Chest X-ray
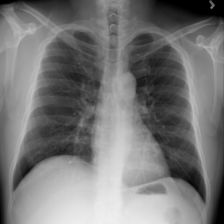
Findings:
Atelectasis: negative
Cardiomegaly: negative
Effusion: negative
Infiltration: negative
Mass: negative
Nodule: negative
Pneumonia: negative
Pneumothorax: negative
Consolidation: negative
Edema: negative
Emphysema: negative
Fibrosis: negative
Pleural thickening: negative
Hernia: negative